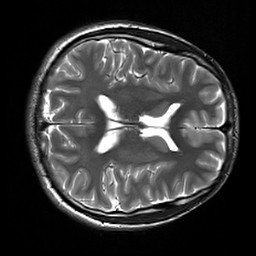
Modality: T2w
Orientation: axial
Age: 21
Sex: male
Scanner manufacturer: siemens
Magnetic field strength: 3 T
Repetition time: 7 s
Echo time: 0.09 s